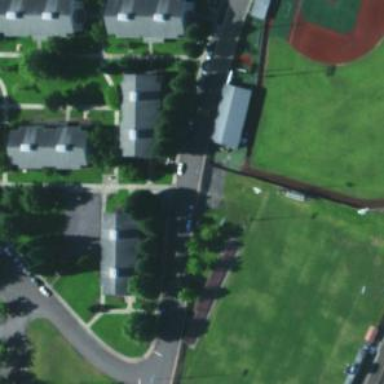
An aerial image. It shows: Residential road with sidewalk on the left side.